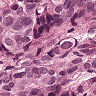
Metastatic tissue present: yes